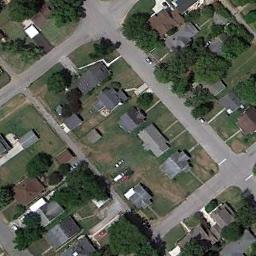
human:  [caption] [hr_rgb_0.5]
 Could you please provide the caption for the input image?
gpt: There are many buildings in medium residential area .

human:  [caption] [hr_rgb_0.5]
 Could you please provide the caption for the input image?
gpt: The medium residential area has some neatly arranged houses on the grass and some roads go through the medium residential area .

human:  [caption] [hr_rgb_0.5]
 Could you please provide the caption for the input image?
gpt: The medium residential is on the grass next to some trees and road .

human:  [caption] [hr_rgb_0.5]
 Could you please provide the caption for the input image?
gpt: The houses in the medium - sized residential area are well spaced .

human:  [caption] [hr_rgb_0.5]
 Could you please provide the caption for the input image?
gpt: There are some buildings and trees on the medium residential area .